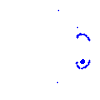
Particle: electron